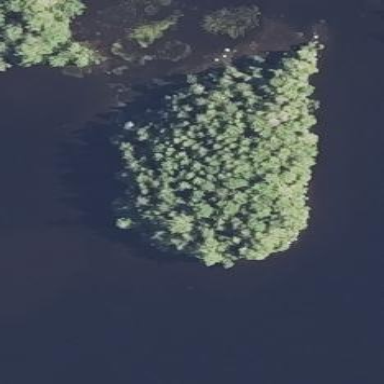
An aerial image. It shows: Island.